Question: I work with VS2010, but can switch to any other version if it would help.
I need to find a tool in Visual Studio that would allow me to link a logical diagram of the steps of the program with the code behind each step.
So, I need the following:
1) a tool to draw a diagram of the steps;
2) when i click on an element of the diagram, Visual Studio opens a piece of C# code that I initially associated with this step.
I see that there are plenty of tools in the Application Lifecycle Management in VS2010. But I'm a bit confused which particular tool would do what I've described.
In the picture below I presented an example diagram consisting of three steps:
1) Check the existence of files
2) Unzip the files
3) Copy the files into the destination folder
My requirement is the following:
I click on "Check the existence of files" and Visual Studio goes to the piece of code that is assigned to this step and I can edit this piece of code.
In other words, the elements of the diagram are a kind of bookmarks for the pieces of code.
Any help is very much appreciated. Any suggestions how to achieve the same result but with different tools are also very welcome!
Thanks a lot for all the comments!

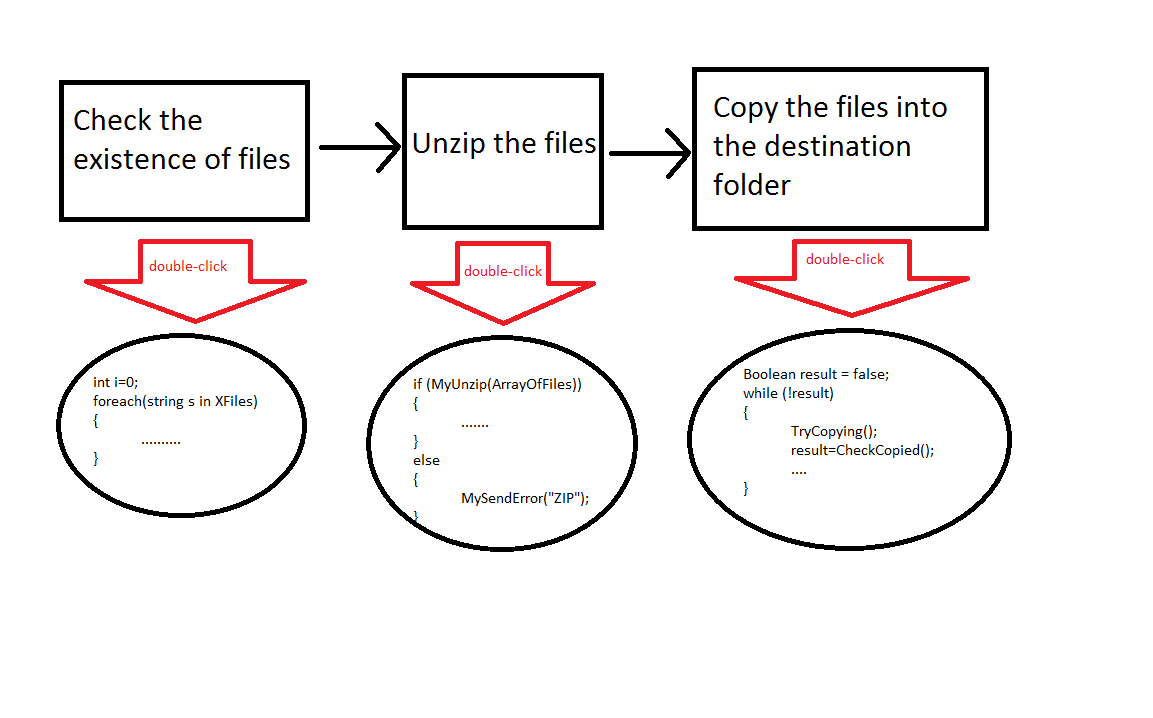
Answer: The closest thing to this I am aware of is <URL>. IME, WF tends to be useful because it allows non-programmers to build applications as a series of steps rather than as code. In other words, WF isn't something I recommend solely for it's "UML" or code diagramming features. It certainly has a powerful state machine / flowchart like code designer.
Here's a state machine flowchart from <URL>: